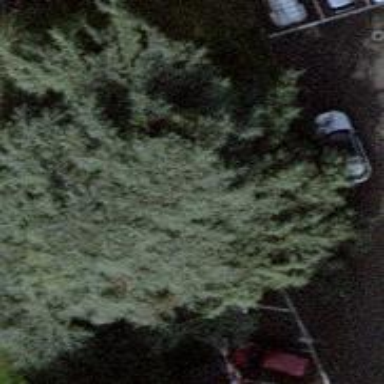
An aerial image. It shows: Evergreen tree with needle-leaved leaves.